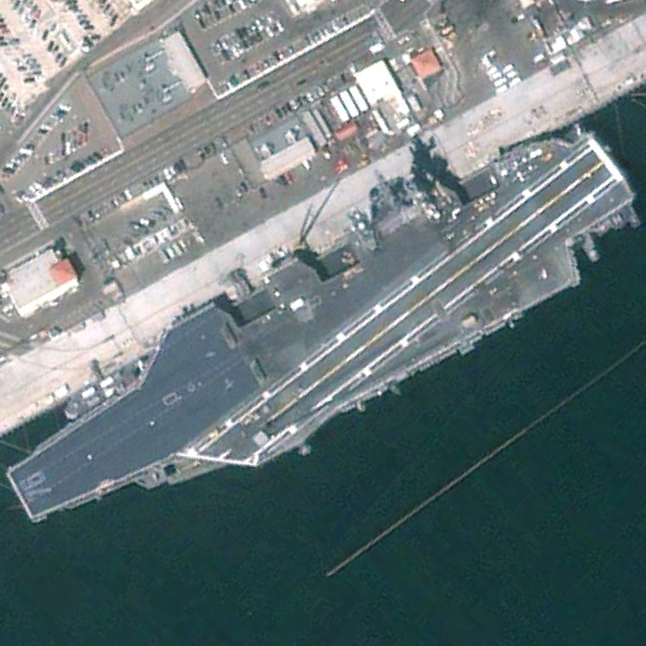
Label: Nimitz-class_aircraft_carrier